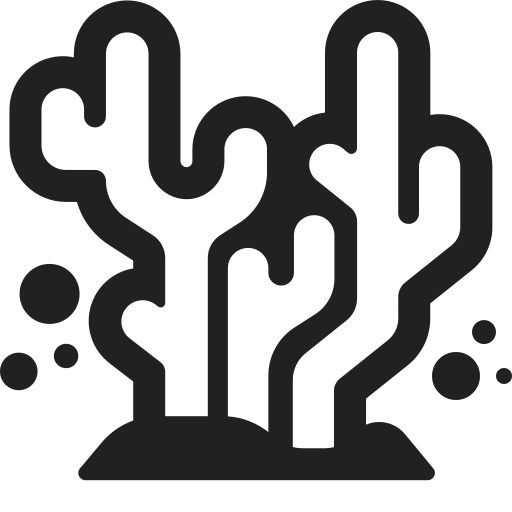
coral high contrast